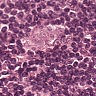
Metastatic tissue present: yes